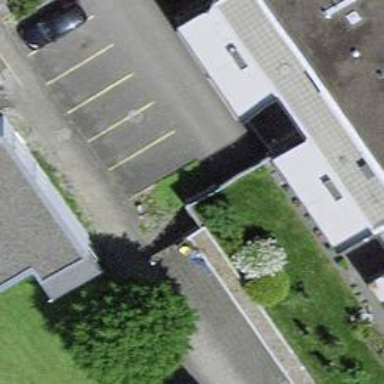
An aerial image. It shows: Parking entrance.